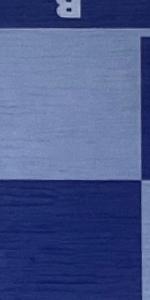
Label: Empty